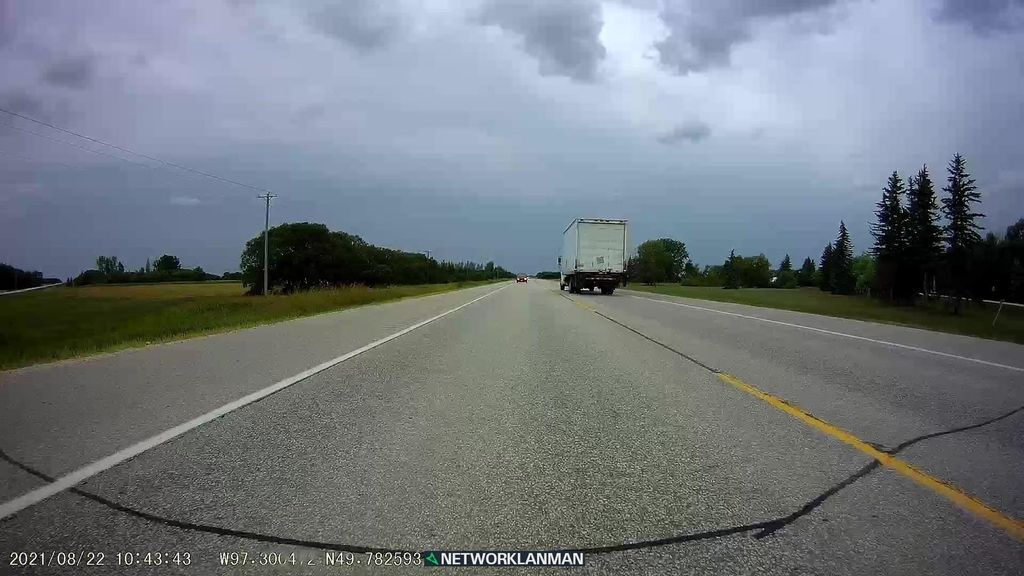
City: winnipeg